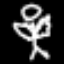
Label: angel